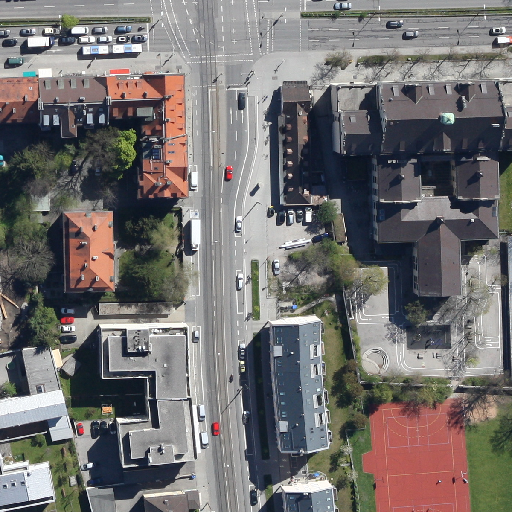
Referring expression: road